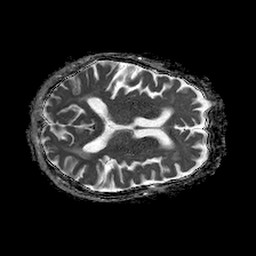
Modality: ADC
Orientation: axial
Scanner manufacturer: philips
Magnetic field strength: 1.5 T
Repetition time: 4.6 s
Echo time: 0.08631 s